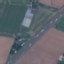
Land use / land cover class: Highway